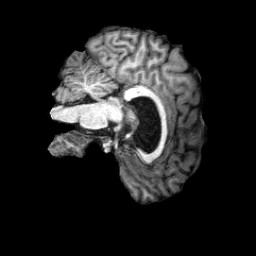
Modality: T1w
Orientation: sagittal
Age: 23
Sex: male
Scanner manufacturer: siemens
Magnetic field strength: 3 T
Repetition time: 2.5 s
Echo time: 0.00222 s